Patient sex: M
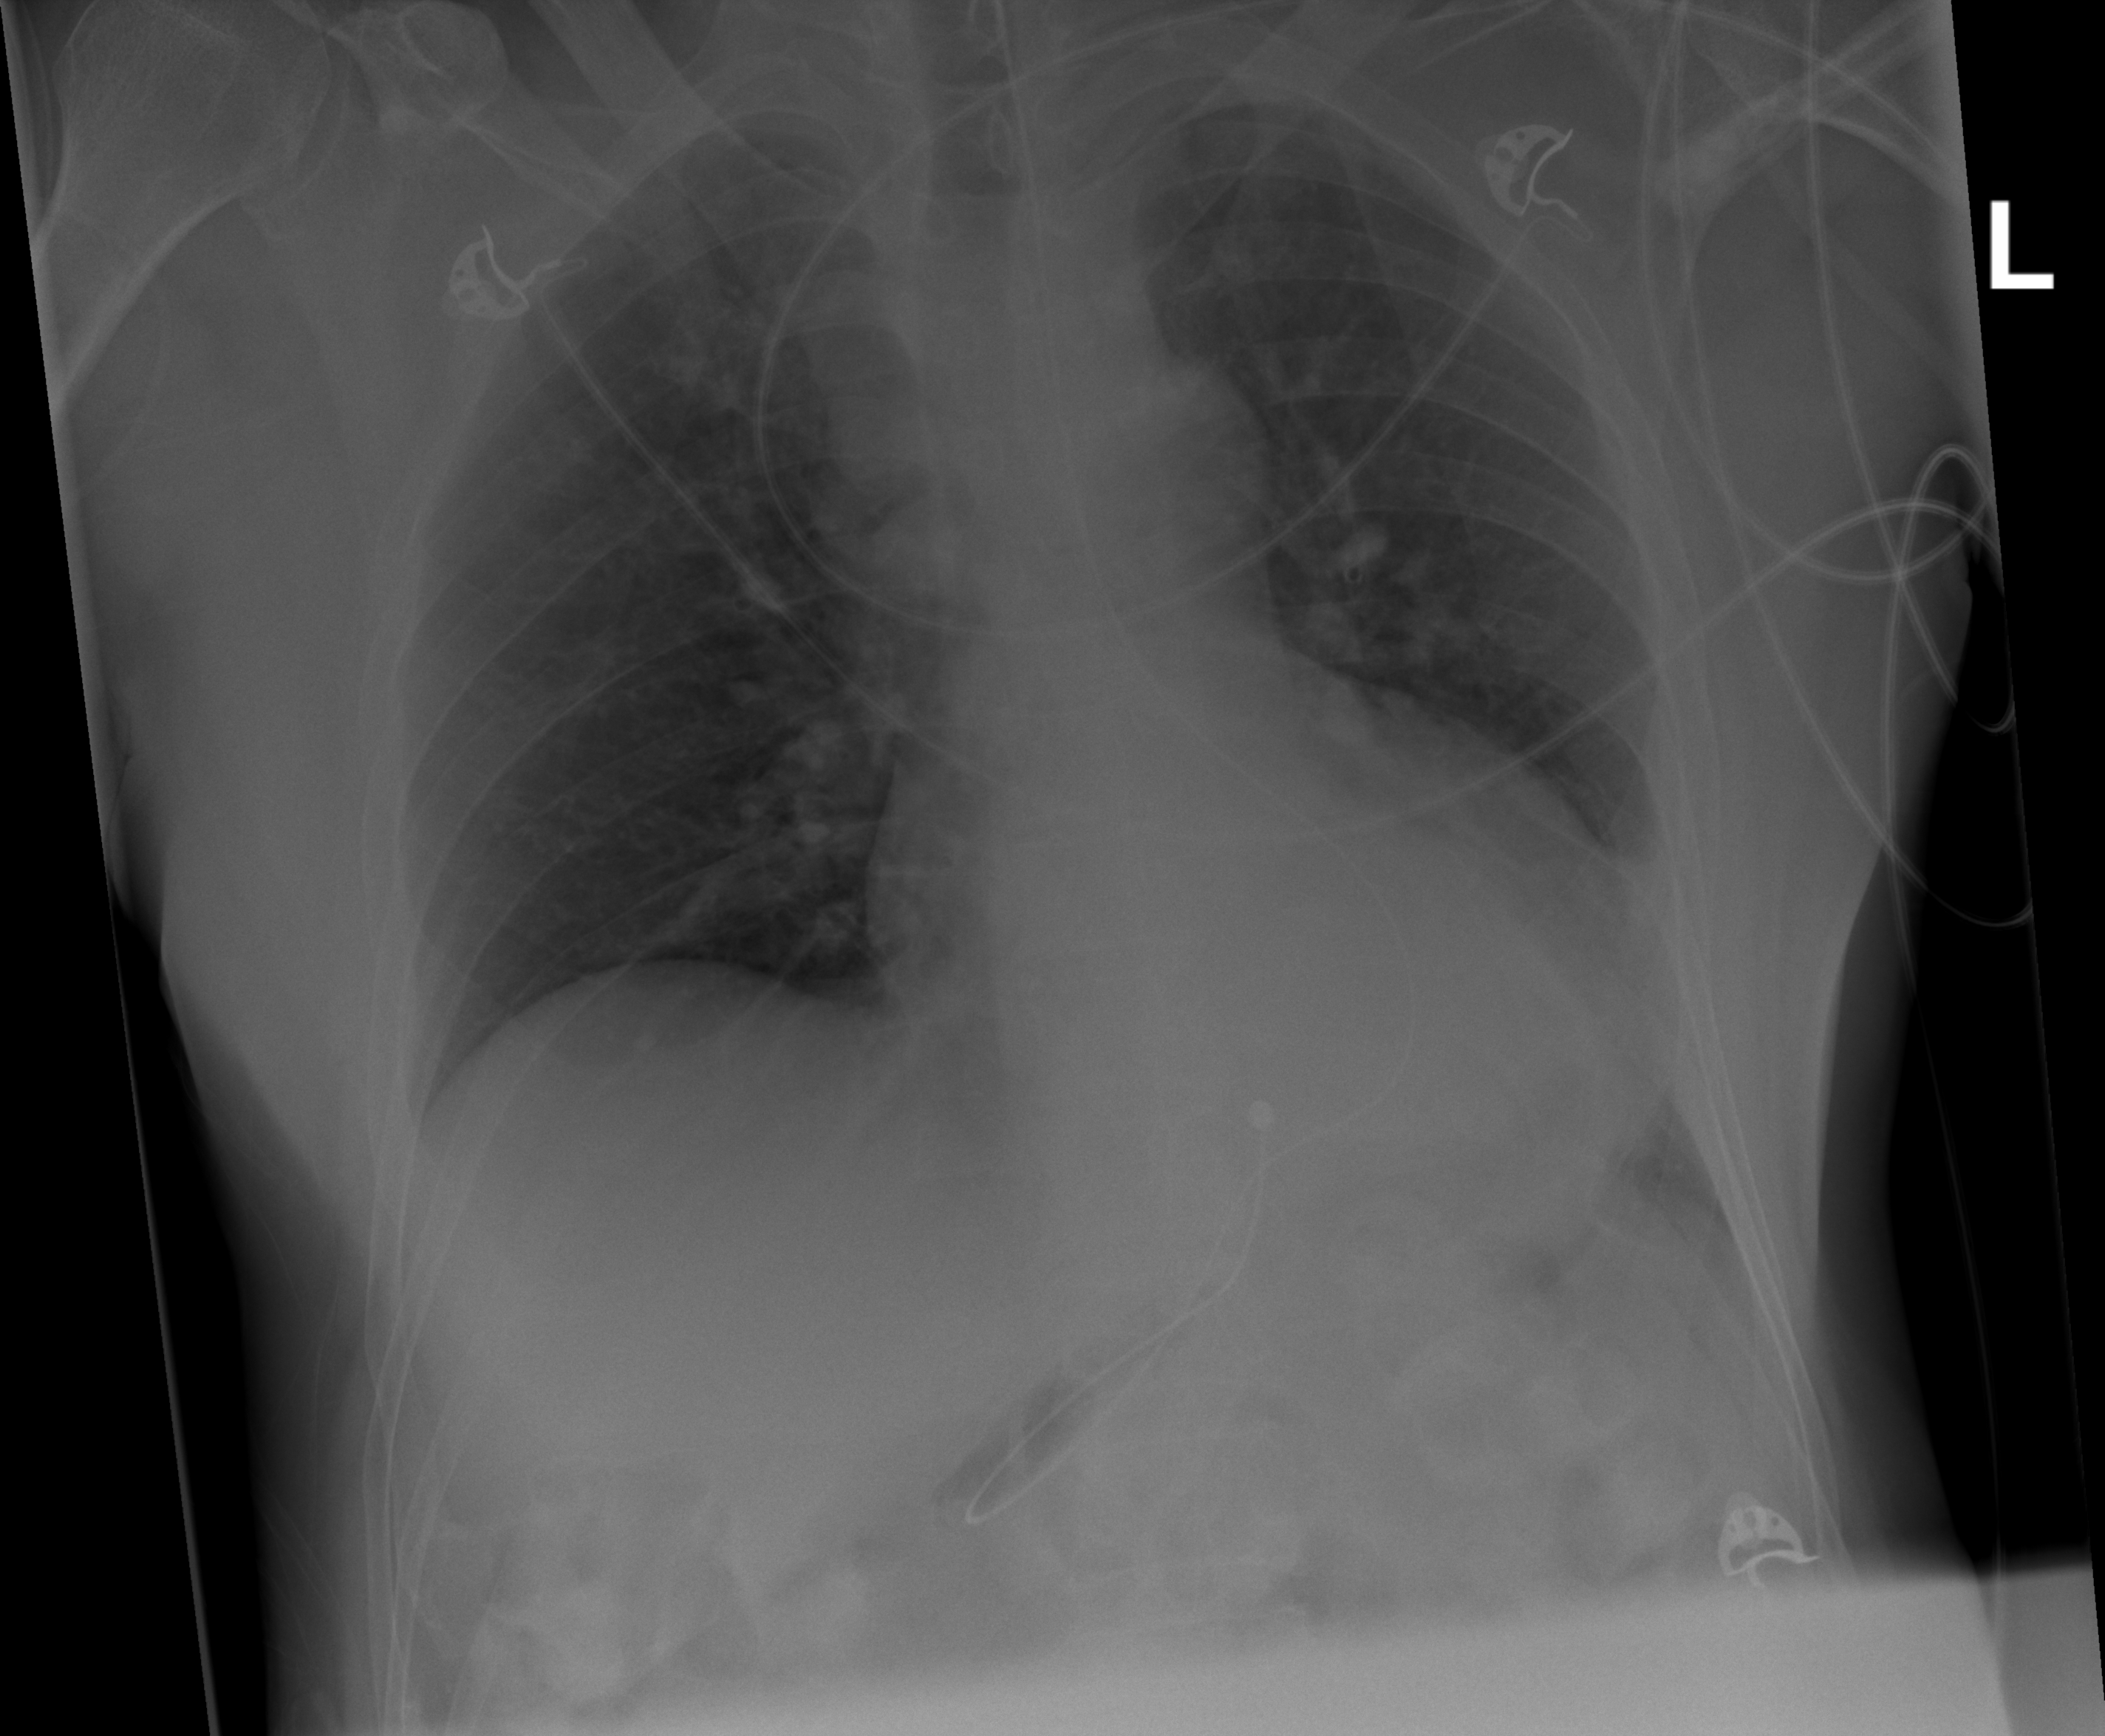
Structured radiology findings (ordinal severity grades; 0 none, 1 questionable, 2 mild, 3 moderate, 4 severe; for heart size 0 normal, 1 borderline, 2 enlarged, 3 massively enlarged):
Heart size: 1
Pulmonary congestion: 0
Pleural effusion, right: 0
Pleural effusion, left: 0
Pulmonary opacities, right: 0
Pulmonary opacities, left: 1
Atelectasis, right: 2
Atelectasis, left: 2